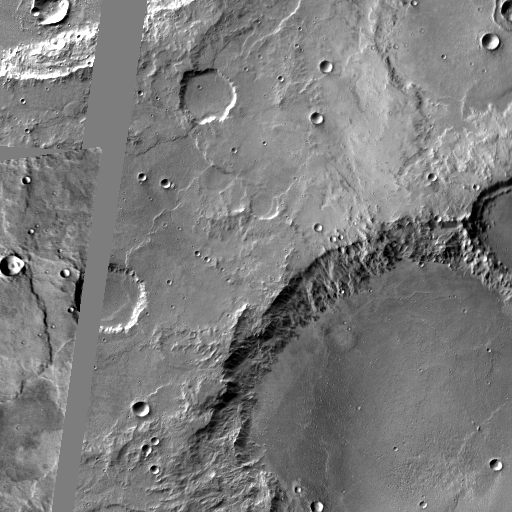
Crater classes present: Background, Other, Buried